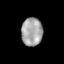
Tissue: lung
Cell type: T cells
Senescence score: 0.1653
Nuclear area (px): 588
Mean DAPI intensity: 162.937